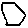
Label: hexagon